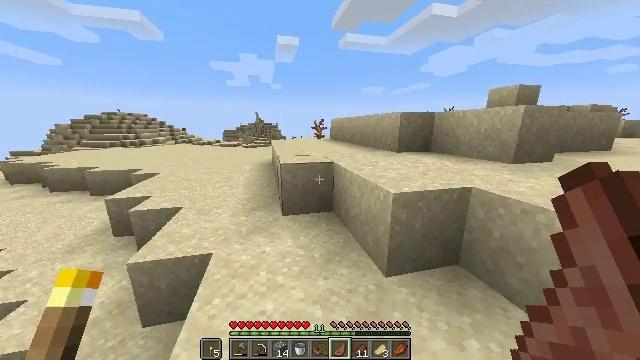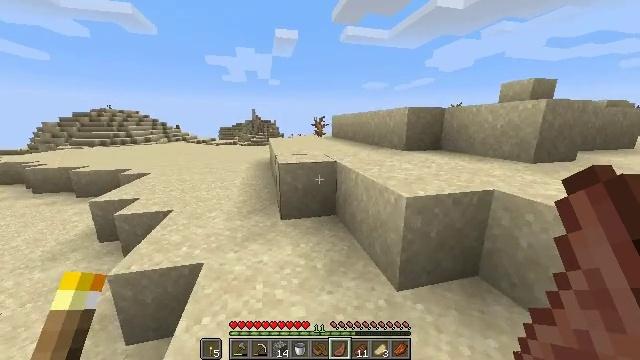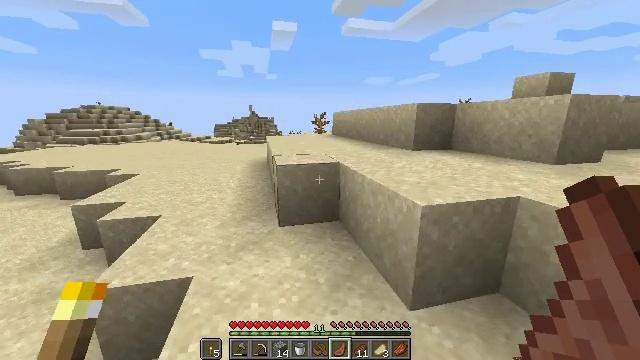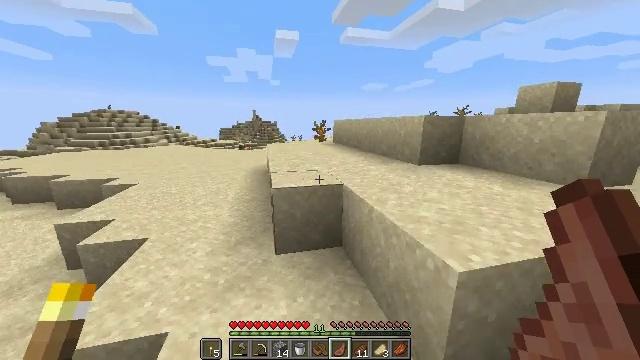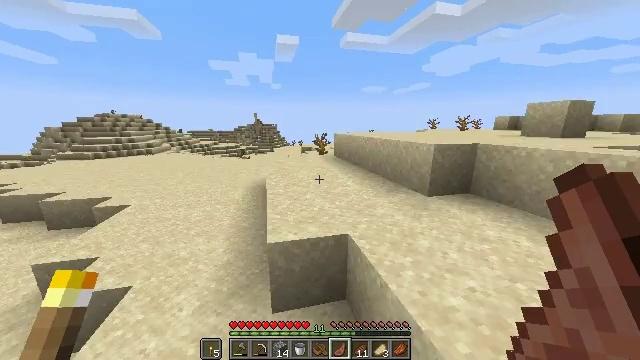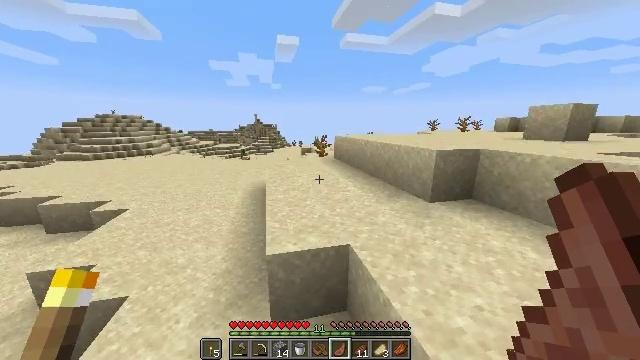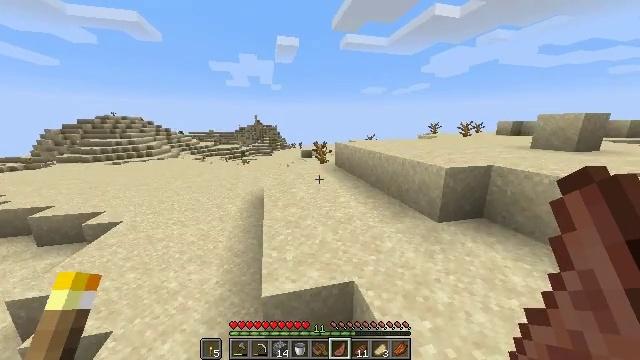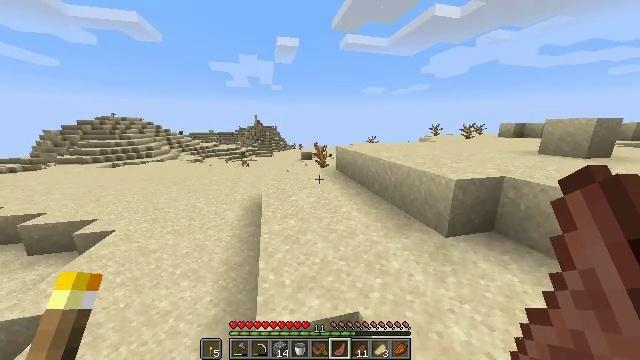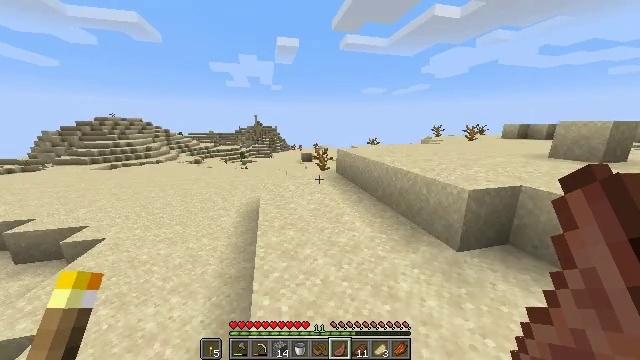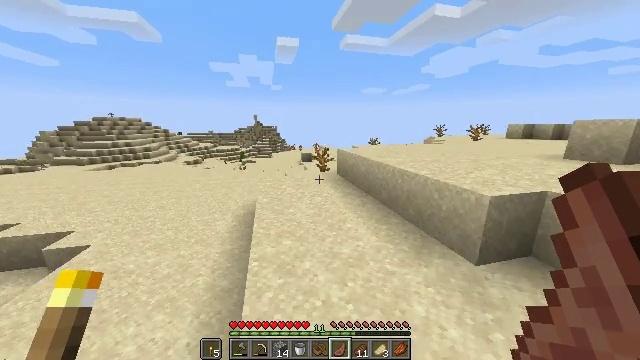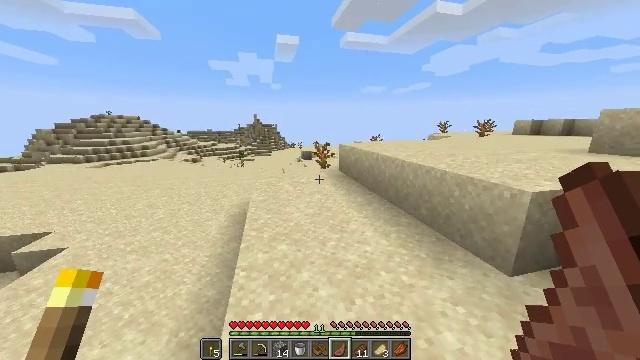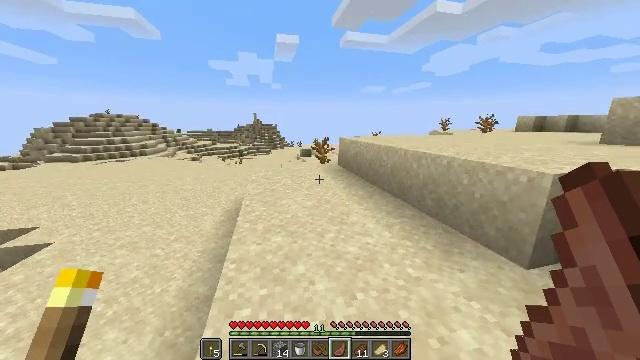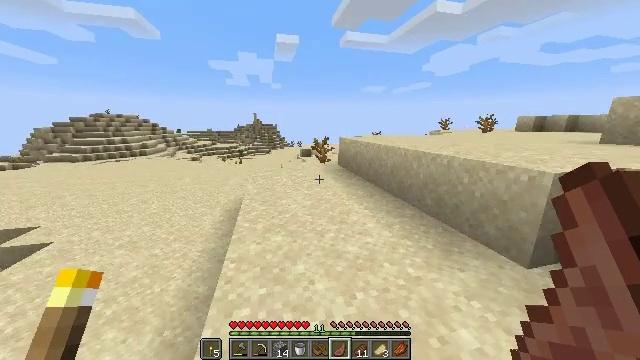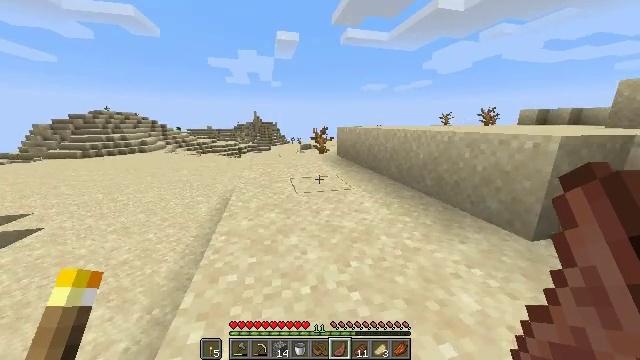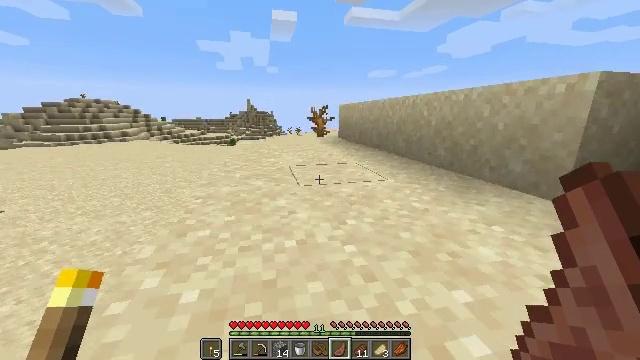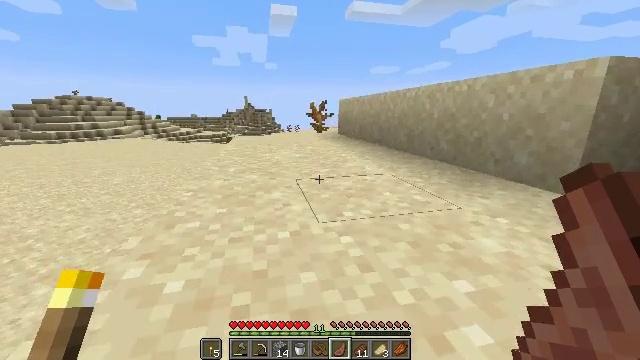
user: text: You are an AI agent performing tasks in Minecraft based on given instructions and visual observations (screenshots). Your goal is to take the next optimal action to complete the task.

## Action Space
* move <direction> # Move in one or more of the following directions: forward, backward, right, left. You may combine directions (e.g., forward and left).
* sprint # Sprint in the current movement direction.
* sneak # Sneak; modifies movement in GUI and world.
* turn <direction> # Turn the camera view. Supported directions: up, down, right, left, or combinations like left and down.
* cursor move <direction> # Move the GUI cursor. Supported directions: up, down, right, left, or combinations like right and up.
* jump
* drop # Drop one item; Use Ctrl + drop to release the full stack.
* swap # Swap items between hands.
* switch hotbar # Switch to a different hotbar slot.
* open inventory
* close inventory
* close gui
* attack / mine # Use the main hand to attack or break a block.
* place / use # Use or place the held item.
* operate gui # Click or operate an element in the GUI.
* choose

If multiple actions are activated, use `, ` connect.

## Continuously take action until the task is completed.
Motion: motion action
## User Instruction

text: Hunt animals.
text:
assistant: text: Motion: move forward, sprint, jump
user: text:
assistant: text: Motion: move forward, sprint, jump
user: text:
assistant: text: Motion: move forward, sprint, jump
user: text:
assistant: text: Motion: move forward, sprint, jump
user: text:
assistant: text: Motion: move forward, sprint, jump
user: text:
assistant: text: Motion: move forward, sprint, jump
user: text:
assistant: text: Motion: move forward, sprint, jump
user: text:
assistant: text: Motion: move forward, sprint, jump
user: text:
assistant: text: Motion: move forward, sprint, jump
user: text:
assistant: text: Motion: move forward, sprint, jump
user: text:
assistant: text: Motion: move forward, sprint, jump
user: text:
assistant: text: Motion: move forward, sprint, jump
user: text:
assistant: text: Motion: move forward, sprint, jump
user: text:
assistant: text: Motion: move forward, sprint, jump
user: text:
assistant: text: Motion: move forward, sprint, jump
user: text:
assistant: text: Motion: move forward, sprint, jump
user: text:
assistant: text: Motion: move forward, sprint, jump
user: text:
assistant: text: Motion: sprint, jump
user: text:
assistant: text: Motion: sprint, jump
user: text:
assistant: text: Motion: sprint, jump
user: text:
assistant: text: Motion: sprint, jump
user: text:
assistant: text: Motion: sprint, jump
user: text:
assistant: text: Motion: sprint, jump
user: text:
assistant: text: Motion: sprint, jump
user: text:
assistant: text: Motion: sprint, jump
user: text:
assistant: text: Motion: sprint, jump
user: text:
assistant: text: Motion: move forward, sprint, jump
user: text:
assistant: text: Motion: move forward, sprint, jump
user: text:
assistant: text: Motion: move forward, sprint, jump
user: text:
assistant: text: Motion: move forward, sprint, jump